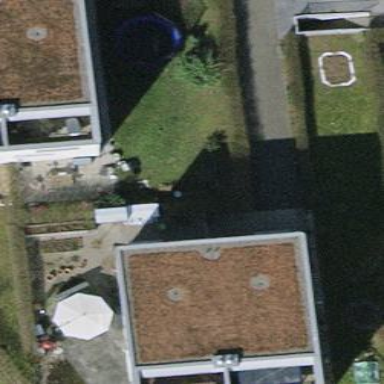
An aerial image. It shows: Terrace building.